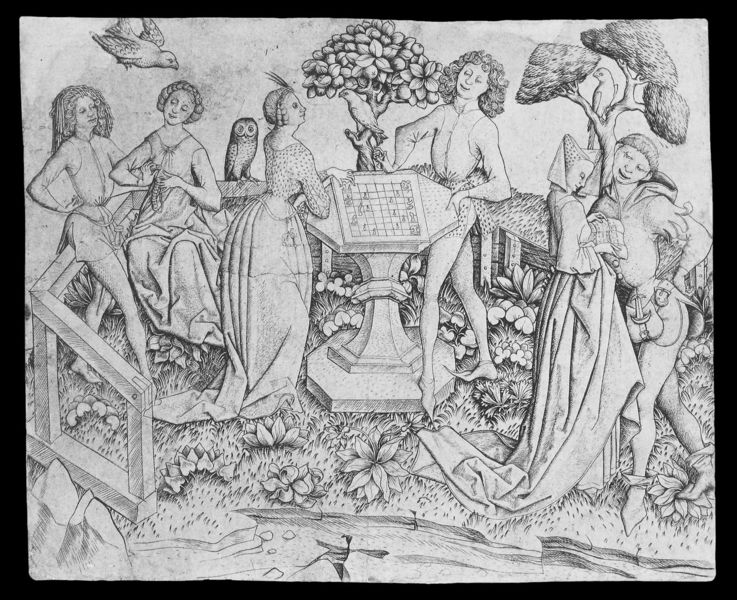
Titel: Liebesgarten mit Schachspielern
Künstler: Meister E.S.
Institution: Berlin, Staatliche Museen, Kupferstichkabinett
Schlagwörter: adler, baum, blätter, mann, vogel, bäume, fluss, frauen, menschen, sitzen, frau, zeichnung, schleier, schachbrett, paar, personen, pflanzen, tanzen, brunnen, garten, holzschnitt, hof, weiber, spielen, kopftuch, schach, liebespaar, brief, mittelalter, kupferstich, eule, minerva, paare, lustgarten, flirten, sch, höflinge, vögeln, schachspiel, schachspielen, mittelalter#, habichte